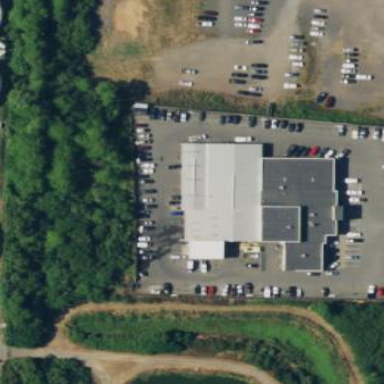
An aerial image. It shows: Building housing car shop.